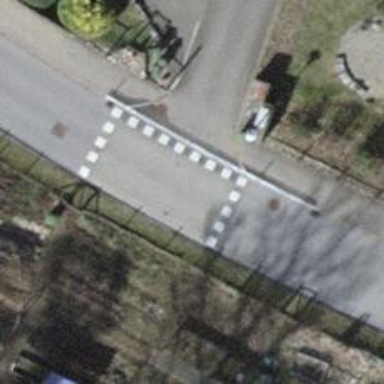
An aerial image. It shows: Traffic calming table.